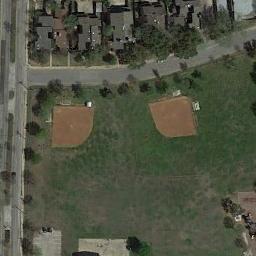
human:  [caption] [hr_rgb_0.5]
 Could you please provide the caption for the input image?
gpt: There are two baseball diamonds in the grass next to the houses and roads .

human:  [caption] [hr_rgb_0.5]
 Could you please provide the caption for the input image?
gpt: There is a trail leading to this baseball field .

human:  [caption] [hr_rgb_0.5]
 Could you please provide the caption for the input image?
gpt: Two adjacent baseball diamonds on the lawn with some trees and the residential area beside .

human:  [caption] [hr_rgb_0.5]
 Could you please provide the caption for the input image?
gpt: A baseball diamond and many buildings are on both side of a road .

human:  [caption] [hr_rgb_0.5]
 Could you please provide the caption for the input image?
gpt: Many buildings are next to  the two baseball diamonds .